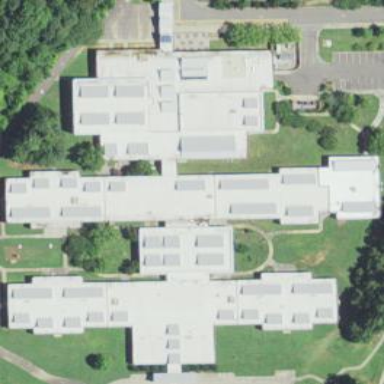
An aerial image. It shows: School building.